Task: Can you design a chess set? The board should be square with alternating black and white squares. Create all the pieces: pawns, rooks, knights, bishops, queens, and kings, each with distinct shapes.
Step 3896:
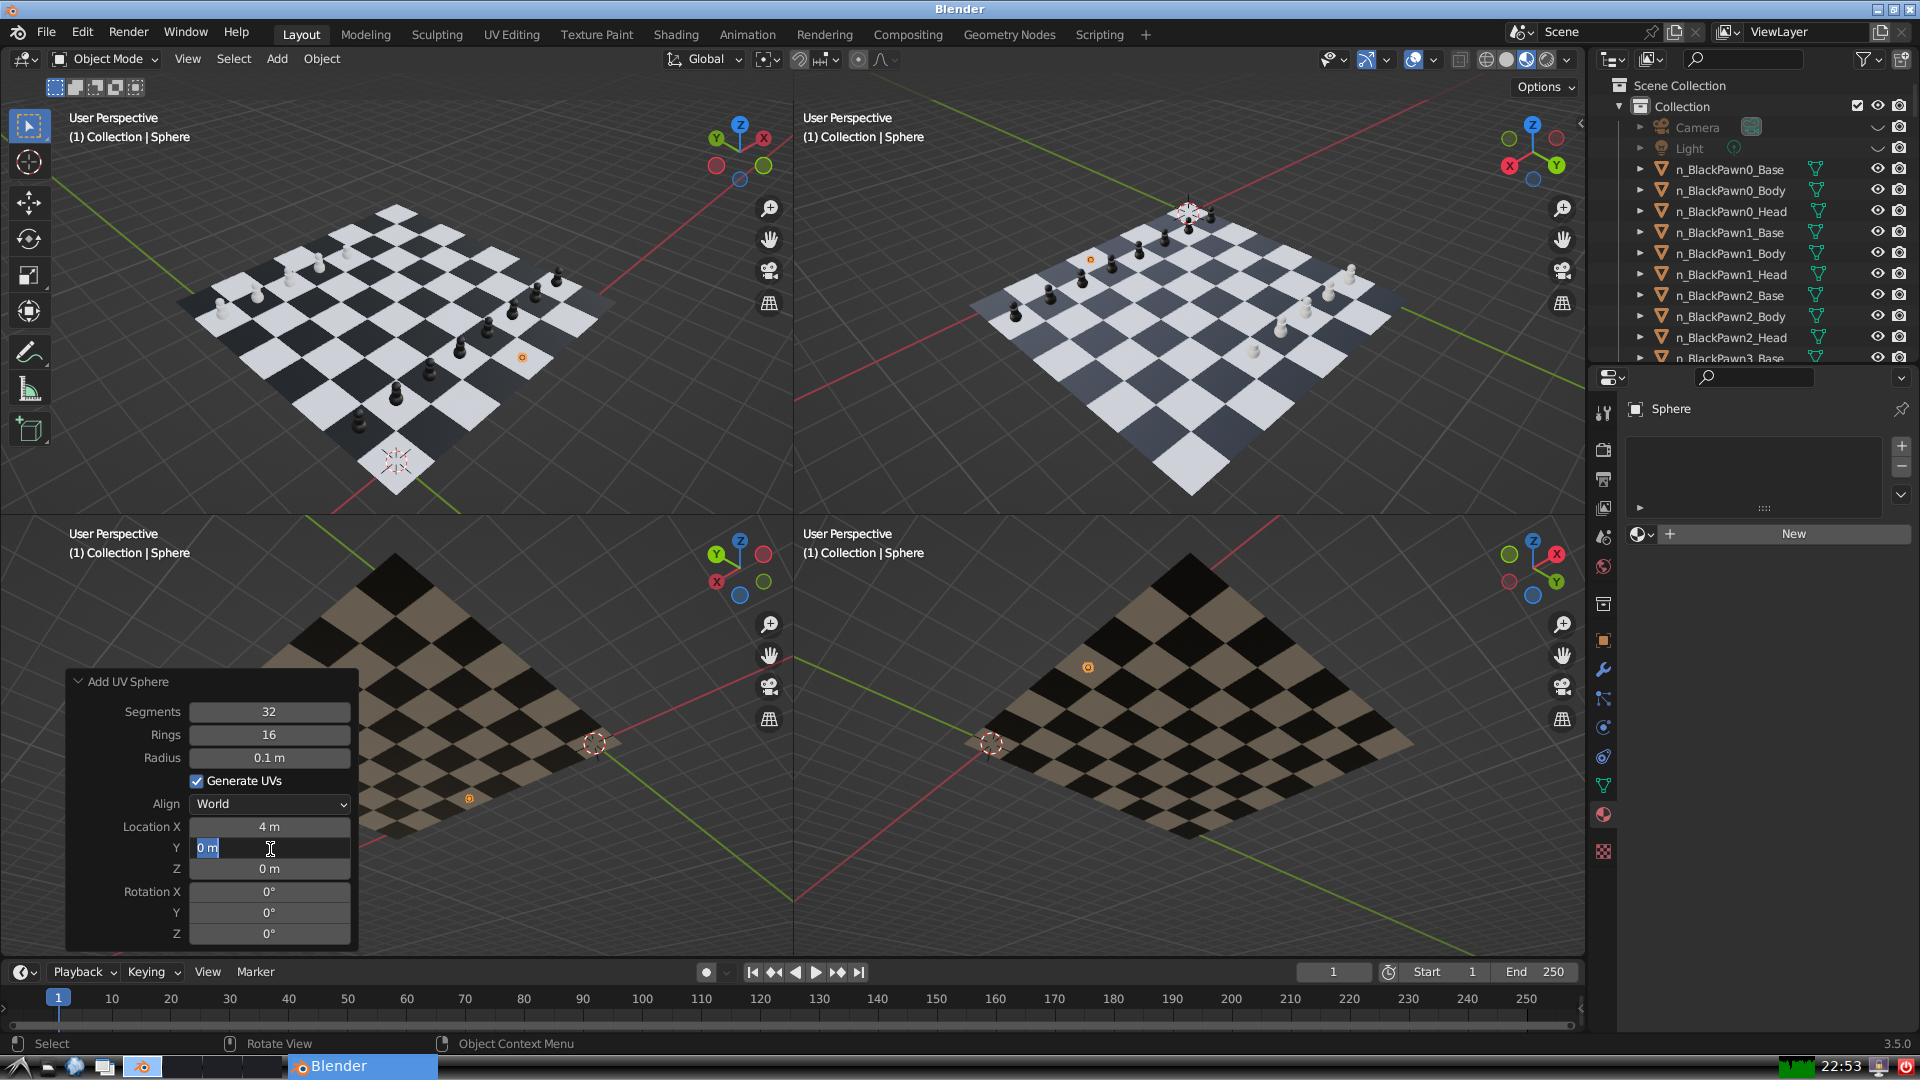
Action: input_text: 6.0